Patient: sex M, age 57
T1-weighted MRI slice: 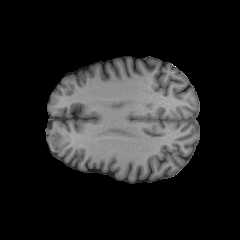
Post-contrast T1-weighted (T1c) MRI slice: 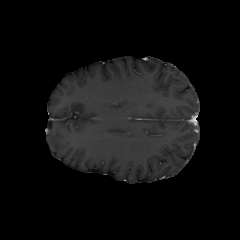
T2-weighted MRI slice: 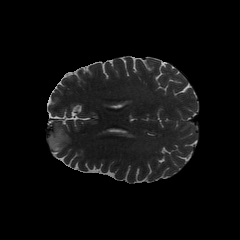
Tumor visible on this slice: yes
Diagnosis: Oligodendroglioma, IDH-mutant, 1p/19q-codeleted
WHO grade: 2